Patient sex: M
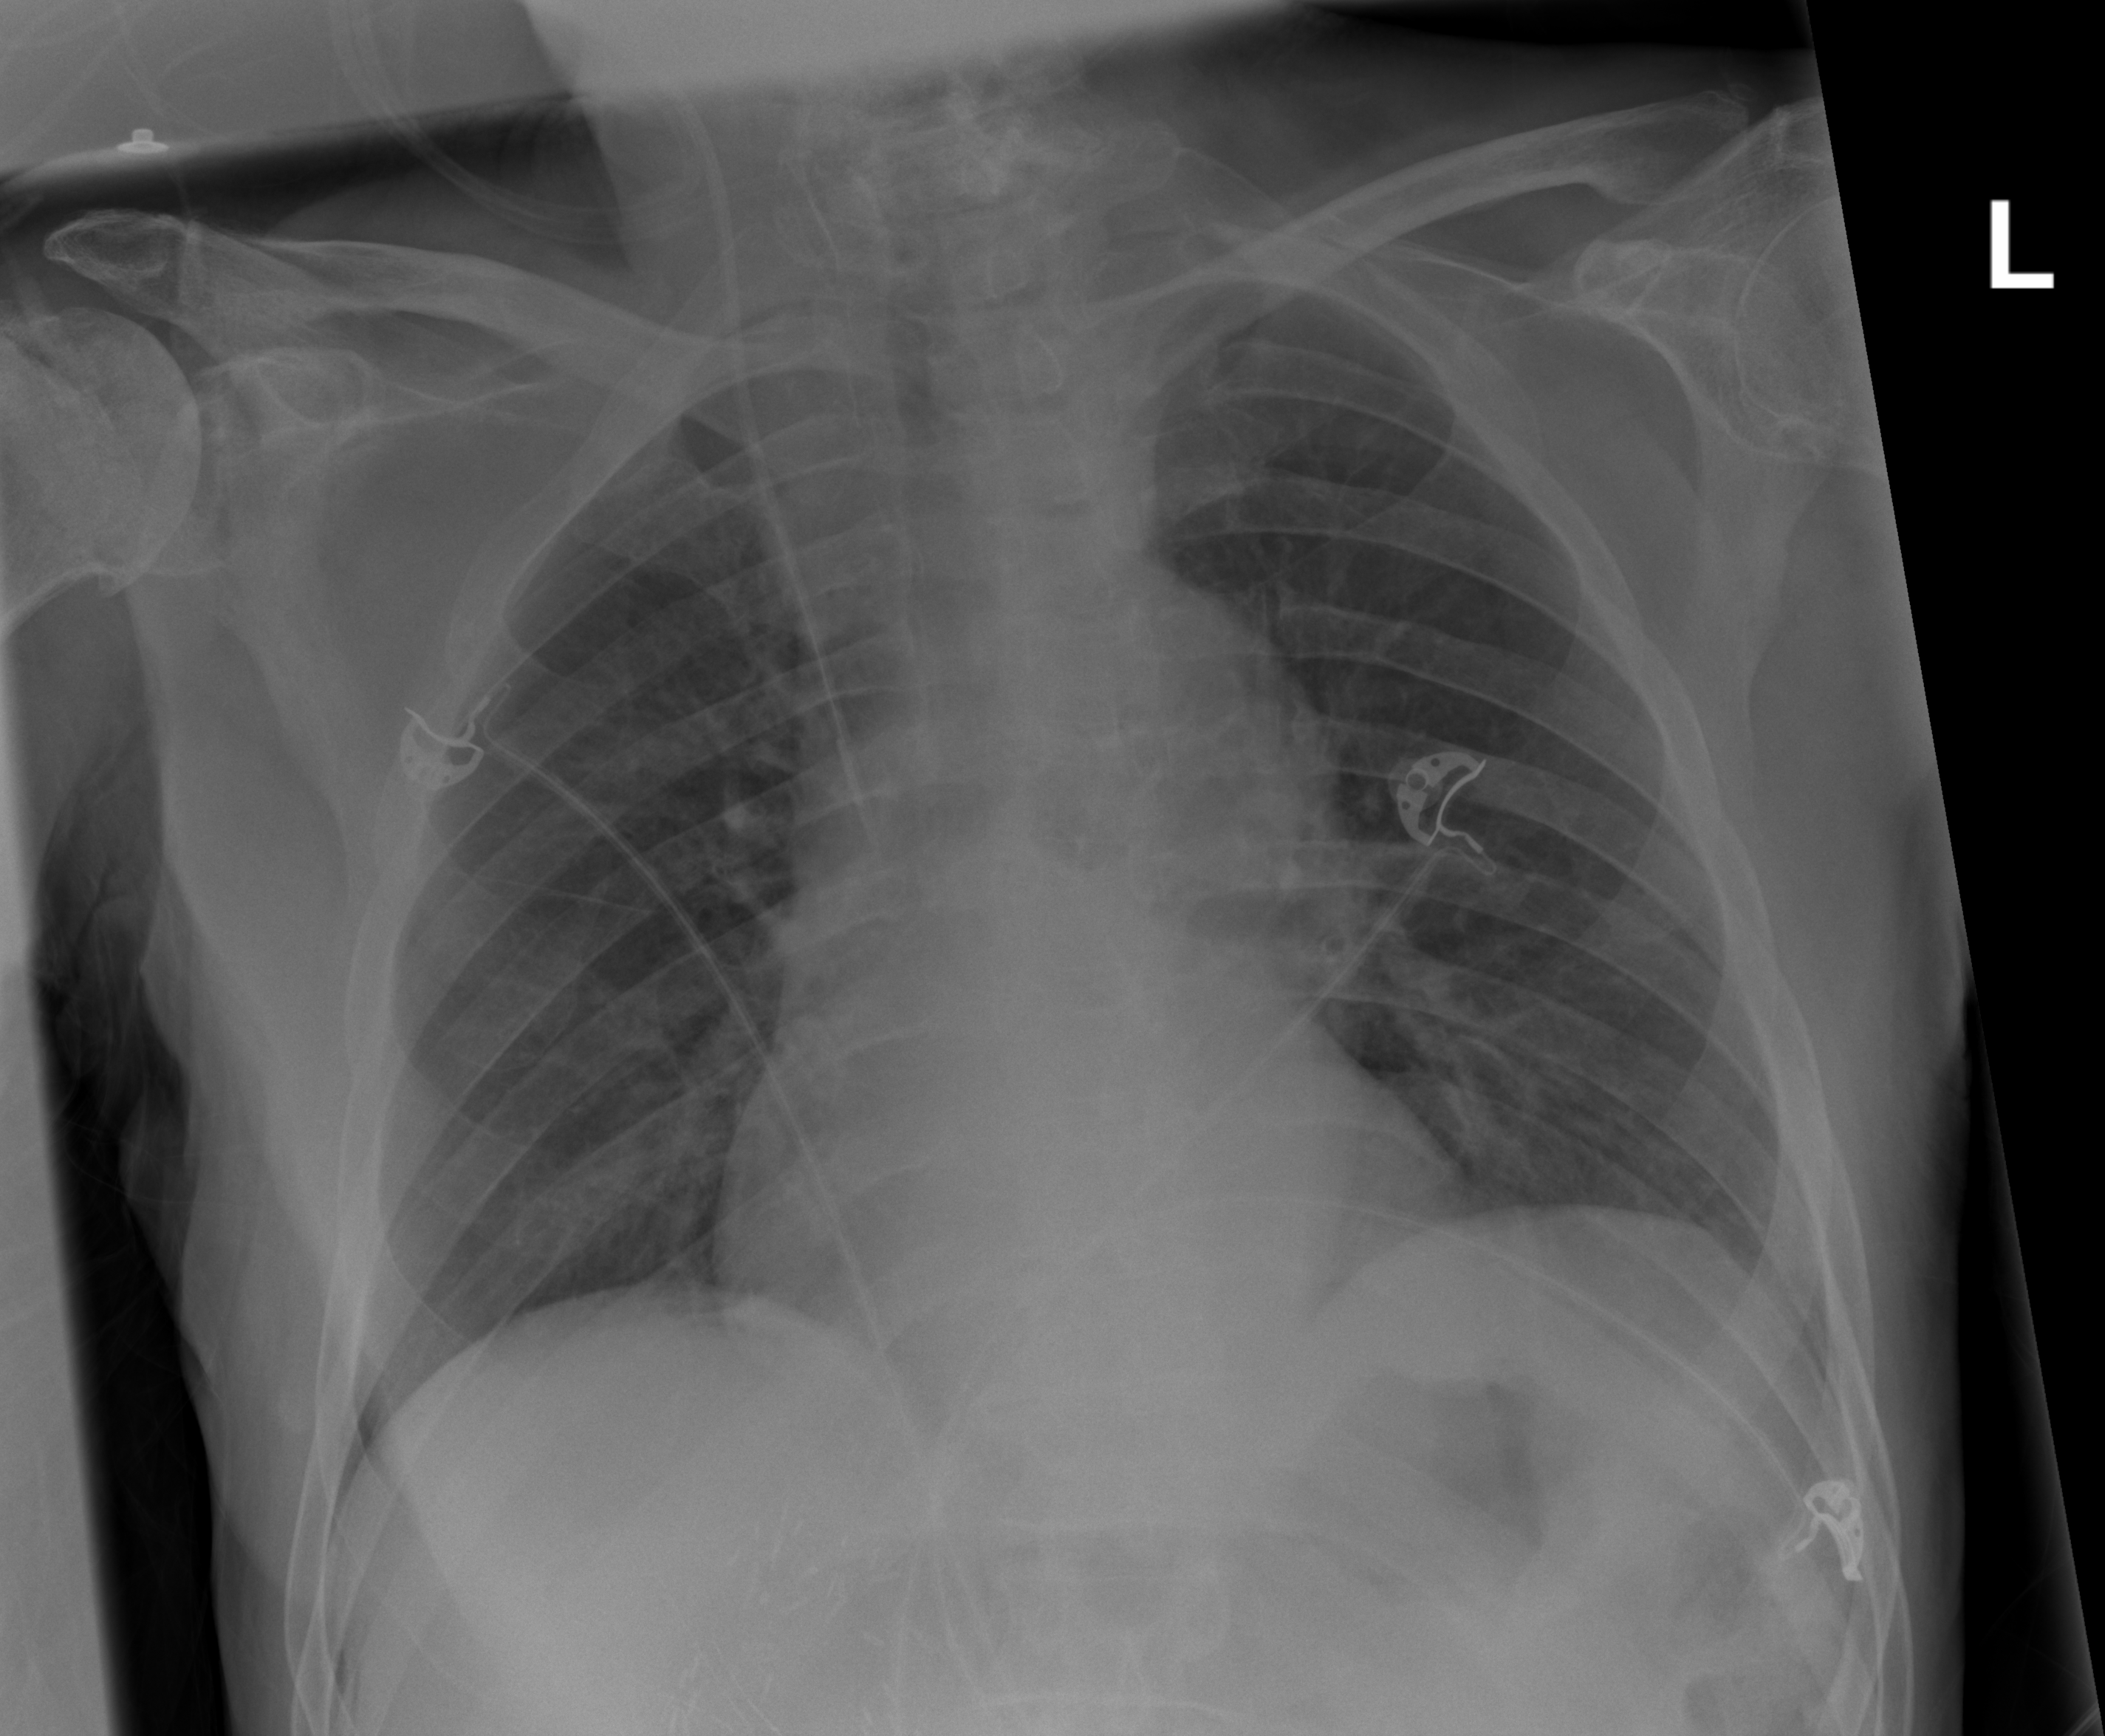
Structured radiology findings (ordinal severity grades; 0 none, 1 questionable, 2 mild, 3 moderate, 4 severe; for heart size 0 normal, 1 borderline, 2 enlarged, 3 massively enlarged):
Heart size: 1
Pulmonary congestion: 0
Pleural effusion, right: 0
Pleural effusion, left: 0
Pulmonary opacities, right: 0
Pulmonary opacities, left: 0
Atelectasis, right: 2
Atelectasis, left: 2